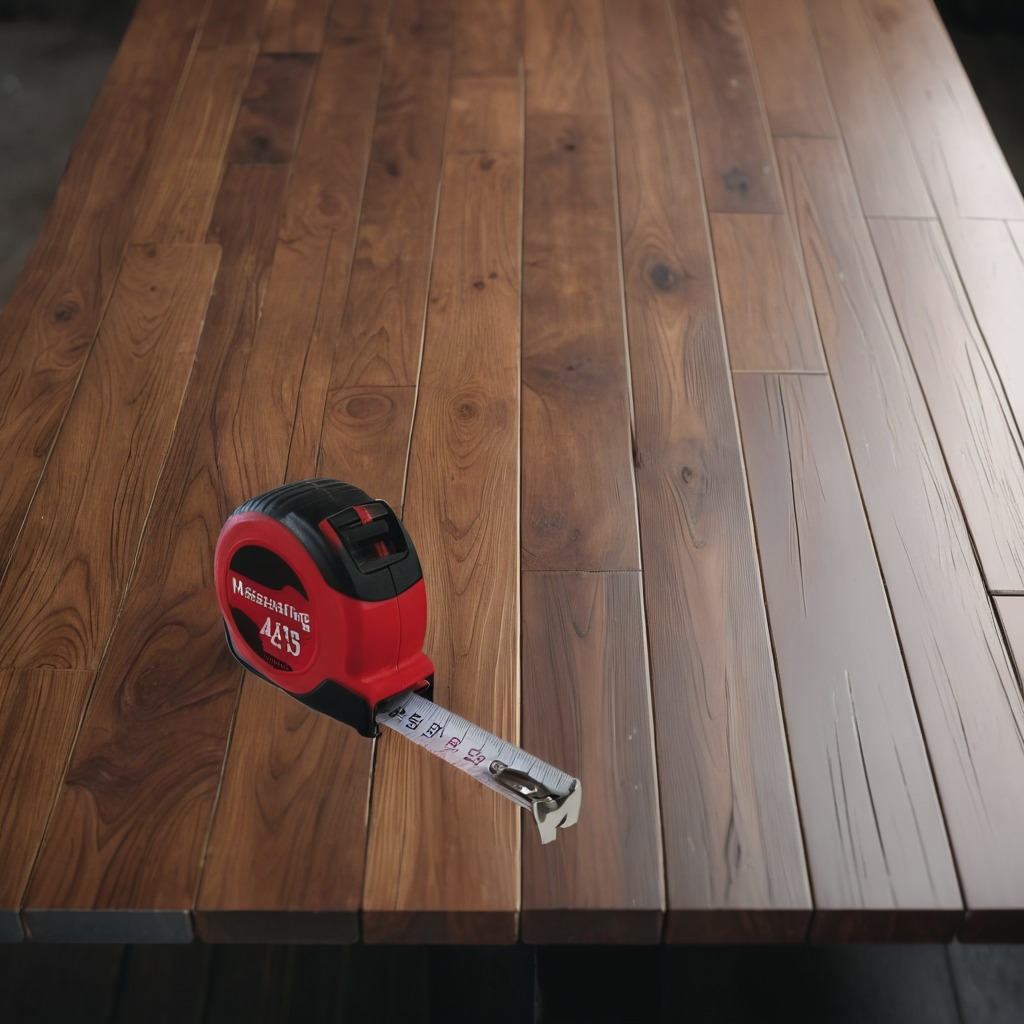
A measuring tape is lying on the wooden table in the vintage motorcycle garage.